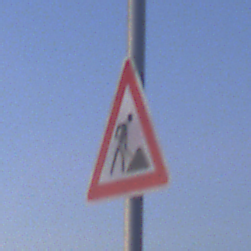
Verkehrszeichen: Arbeitsstelle
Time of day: SunriseSunset
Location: Outdoor (Nature)
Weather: Clear
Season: NotSpecified
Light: Natural